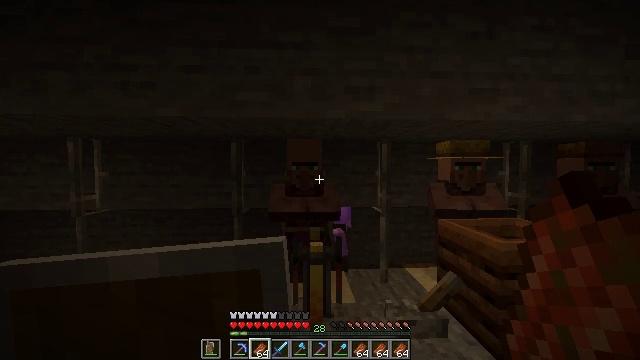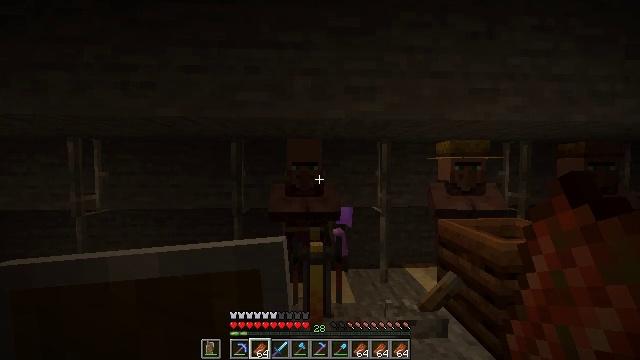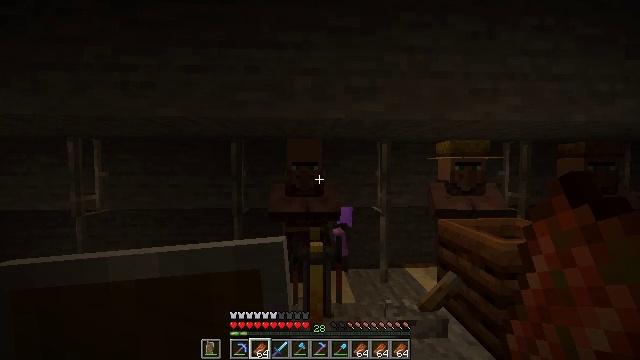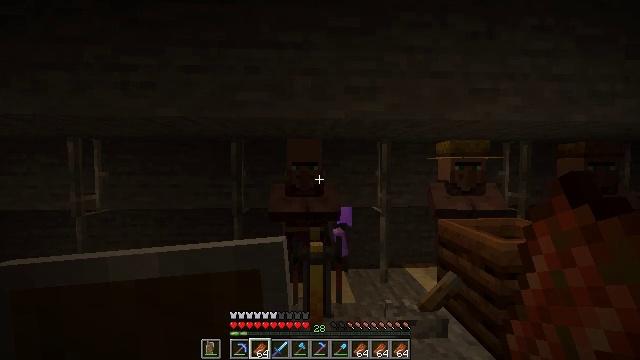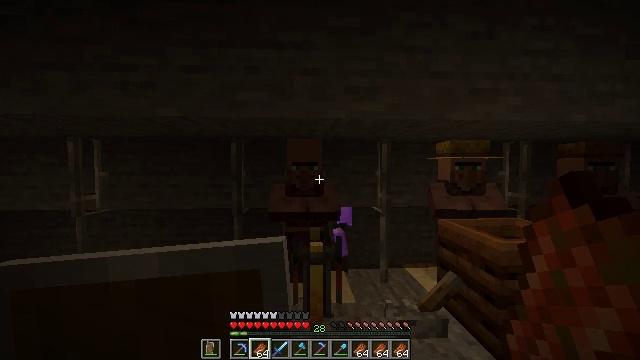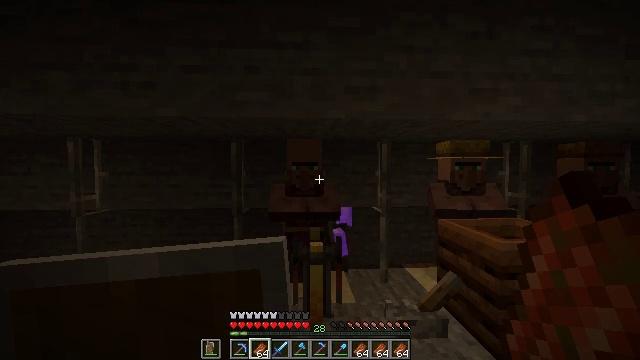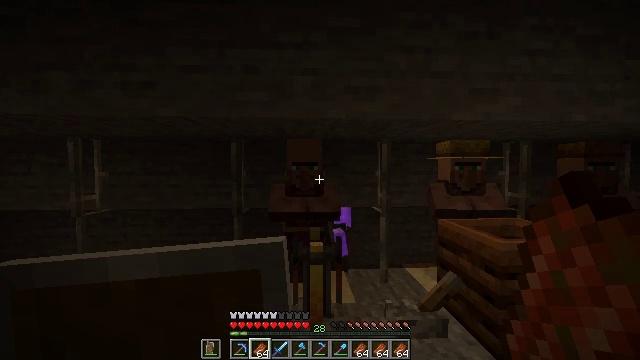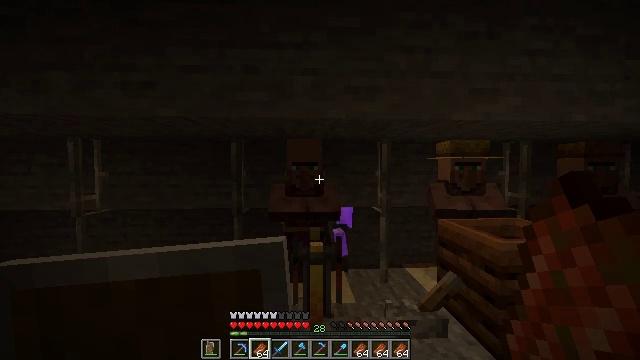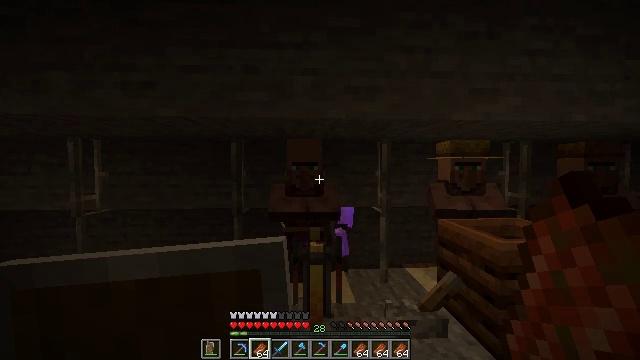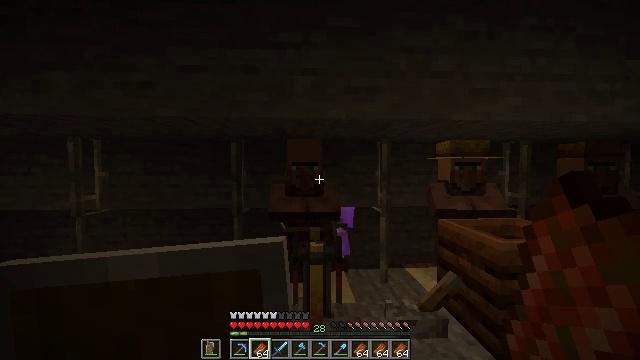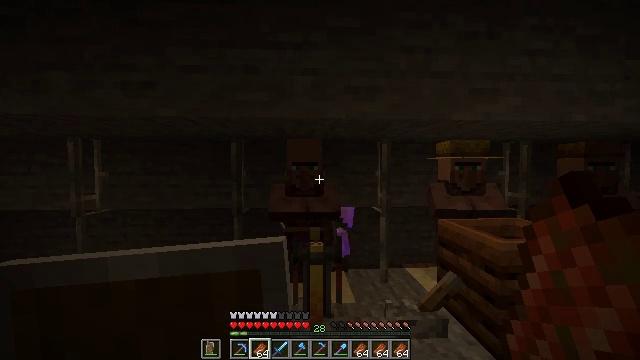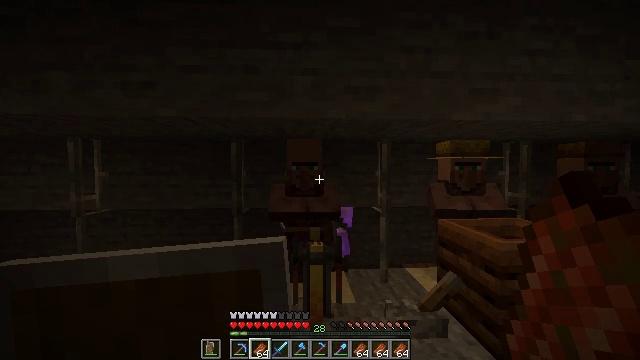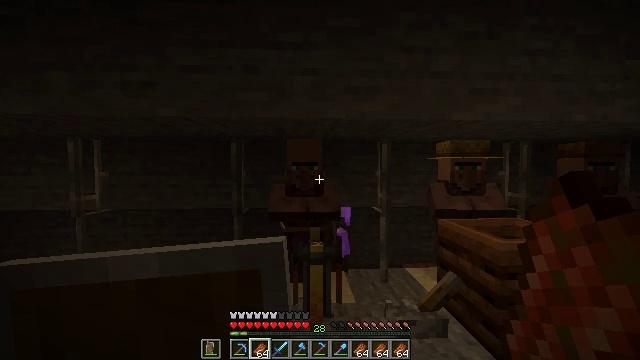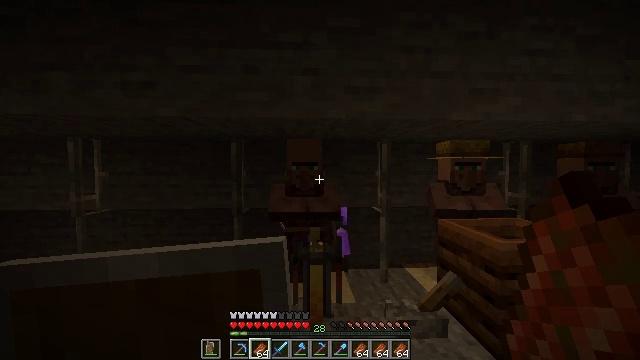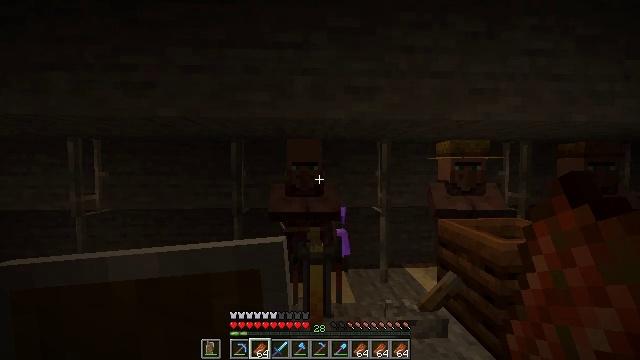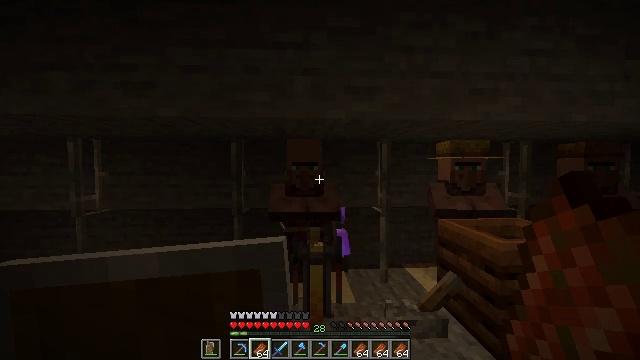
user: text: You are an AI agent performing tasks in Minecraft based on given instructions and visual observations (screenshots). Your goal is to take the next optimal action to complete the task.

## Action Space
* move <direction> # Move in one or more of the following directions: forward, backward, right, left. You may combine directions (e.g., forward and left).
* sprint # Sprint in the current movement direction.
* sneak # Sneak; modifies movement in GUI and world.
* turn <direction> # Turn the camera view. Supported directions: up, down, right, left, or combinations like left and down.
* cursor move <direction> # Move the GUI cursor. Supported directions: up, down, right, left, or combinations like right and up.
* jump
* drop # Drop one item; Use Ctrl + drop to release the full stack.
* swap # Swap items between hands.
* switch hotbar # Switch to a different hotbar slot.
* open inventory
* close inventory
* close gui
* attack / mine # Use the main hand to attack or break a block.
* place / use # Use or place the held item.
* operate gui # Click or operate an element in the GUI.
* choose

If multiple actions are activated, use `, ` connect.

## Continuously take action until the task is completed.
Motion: motion action
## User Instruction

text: Mine the blue shulker box.
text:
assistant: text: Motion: no_op
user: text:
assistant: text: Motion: no_op
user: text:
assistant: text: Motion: no_op
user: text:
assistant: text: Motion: no_op
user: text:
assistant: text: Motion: no_op
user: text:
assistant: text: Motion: no_op
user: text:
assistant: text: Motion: no_op
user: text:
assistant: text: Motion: no_op
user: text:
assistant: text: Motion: no_op
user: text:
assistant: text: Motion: no_op
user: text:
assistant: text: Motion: no_op
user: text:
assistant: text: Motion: no_op
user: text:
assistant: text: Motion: no_op
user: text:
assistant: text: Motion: no_op
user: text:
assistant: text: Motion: no_op
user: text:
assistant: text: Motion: no_op
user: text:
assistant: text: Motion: no_op
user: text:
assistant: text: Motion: no_op
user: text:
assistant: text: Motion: no_op
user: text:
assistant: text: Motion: no_op
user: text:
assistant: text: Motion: no_op
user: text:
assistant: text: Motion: no_op
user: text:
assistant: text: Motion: no_op
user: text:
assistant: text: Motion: no_op
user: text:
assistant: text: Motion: no_op
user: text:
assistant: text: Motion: no_op
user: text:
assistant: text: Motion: no_op
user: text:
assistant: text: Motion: no_op
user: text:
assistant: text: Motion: no_op
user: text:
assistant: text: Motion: no_op